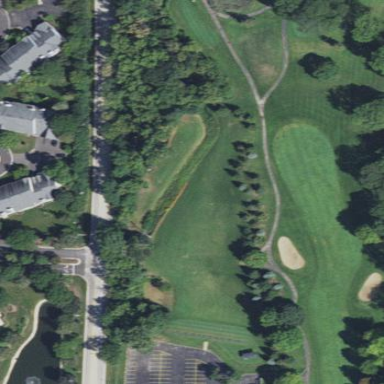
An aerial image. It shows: Grassy area designated as driving range for golf.